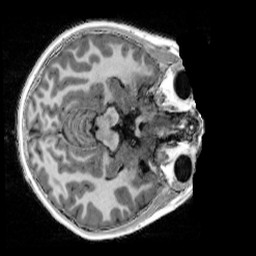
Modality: UNIT1_denoised
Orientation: axial
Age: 9
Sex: male
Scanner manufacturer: siemens
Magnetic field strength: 3 T
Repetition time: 4 s
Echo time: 0.00303 s